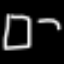
Label: square